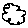
Label: cloud